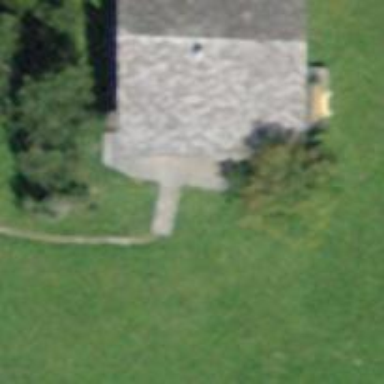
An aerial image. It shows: Simple house.